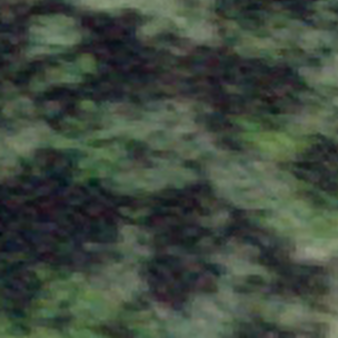
Label: other